Interaction volume radius: 5 \u00c5
Interaction volume height: 15 \u00c5
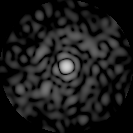
Disorder parameter: 0.8187